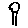
Label: tree